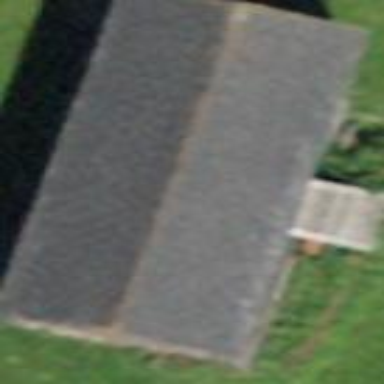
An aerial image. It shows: Building with flat roof.